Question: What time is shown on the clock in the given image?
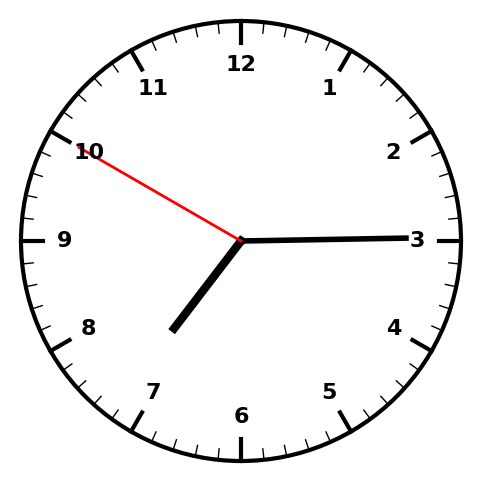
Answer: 07:14:50